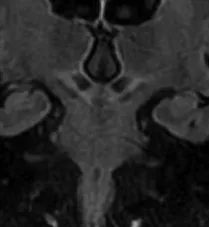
Conventional brain MRI of WD. Coronal T2WI-FLAIR.
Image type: radiology (mri)